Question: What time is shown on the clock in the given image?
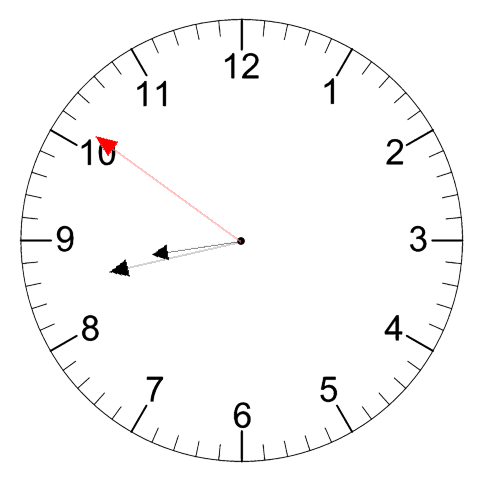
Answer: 08:42:51